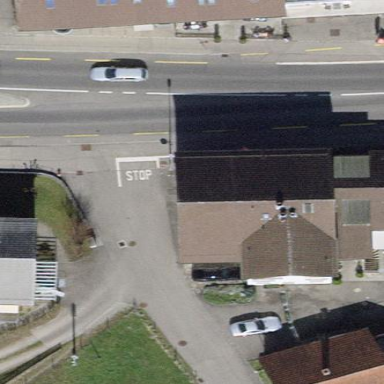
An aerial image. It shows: Building with tiled roof.